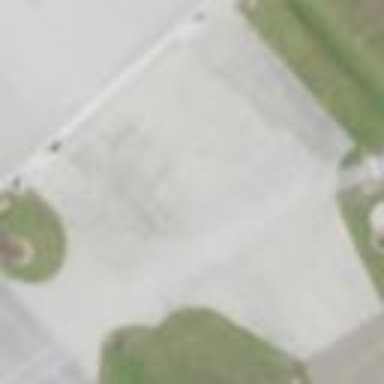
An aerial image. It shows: Apron at the airport.